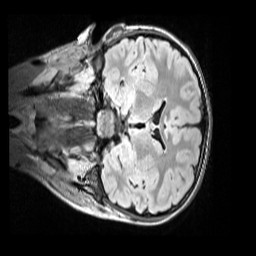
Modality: FLAIR
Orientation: coronal
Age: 11
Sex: male
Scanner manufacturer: siemens
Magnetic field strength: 3 T
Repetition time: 5 s
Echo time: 0.388 s